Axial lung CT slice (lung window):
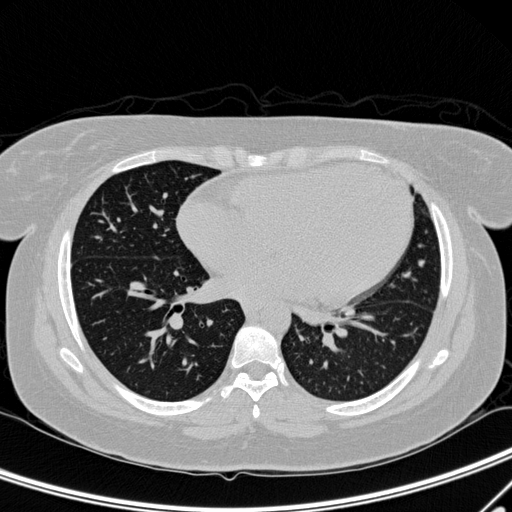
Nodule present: no